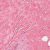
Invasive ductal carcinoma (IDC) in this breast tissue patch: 0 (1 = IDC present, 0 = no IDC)